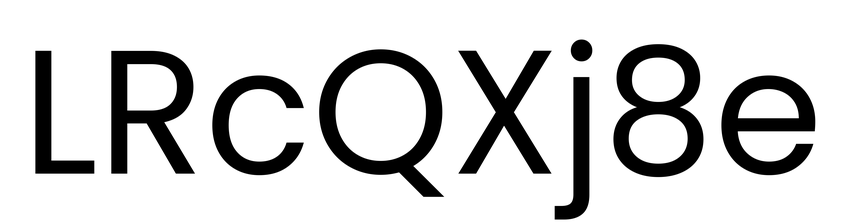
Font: Poppins-Regular